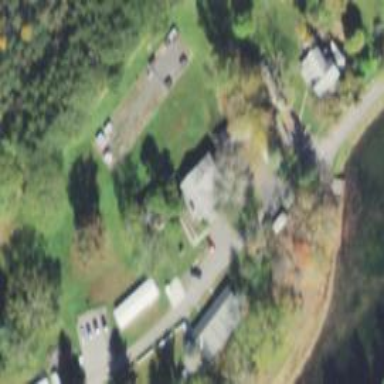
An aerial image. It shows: Animal shelter.